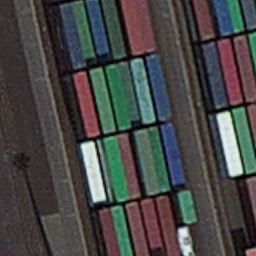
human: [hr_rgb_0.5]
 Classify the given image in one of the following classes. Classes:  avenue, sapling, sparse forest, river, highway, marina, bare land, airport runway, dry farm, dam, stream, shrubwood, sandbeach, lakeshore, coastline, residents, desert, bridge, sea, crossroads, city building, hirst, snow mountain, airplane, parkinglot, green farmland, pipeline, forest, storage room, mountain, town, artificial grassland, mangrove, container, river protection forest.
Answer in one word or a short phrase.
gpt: container